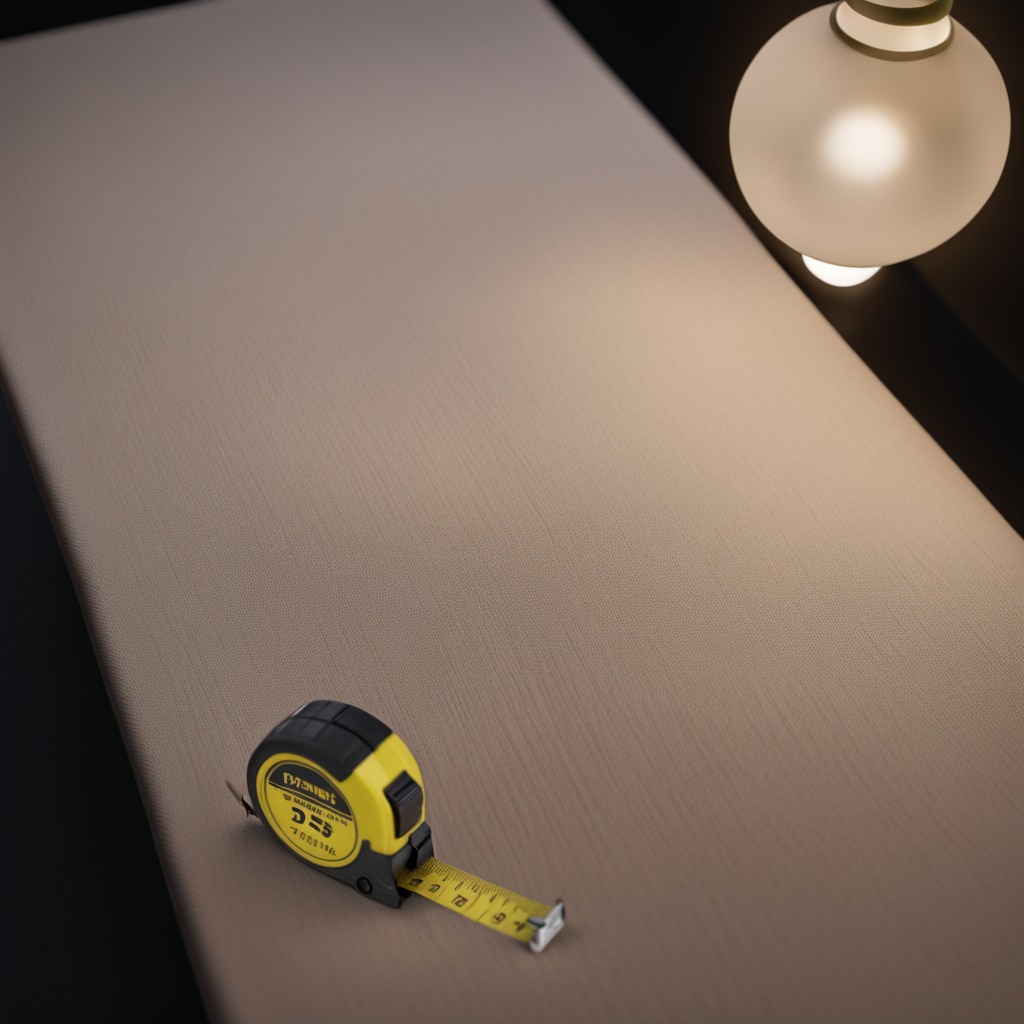
A measuring tape lies on the wooden table inside a workshop at night.